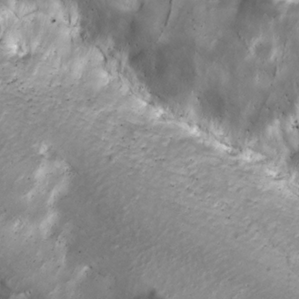
Label: non_frost